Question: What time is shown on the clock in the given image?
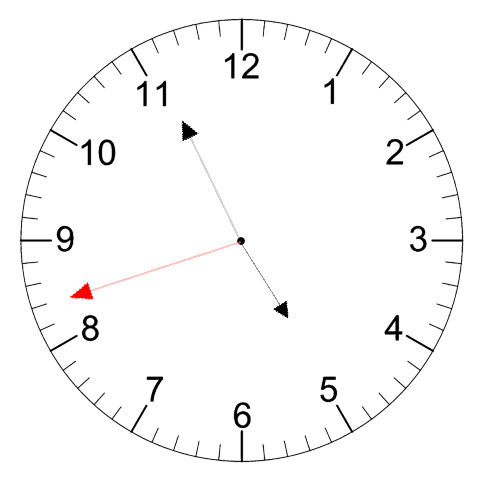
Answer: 04:55:42